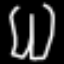
Label: pants